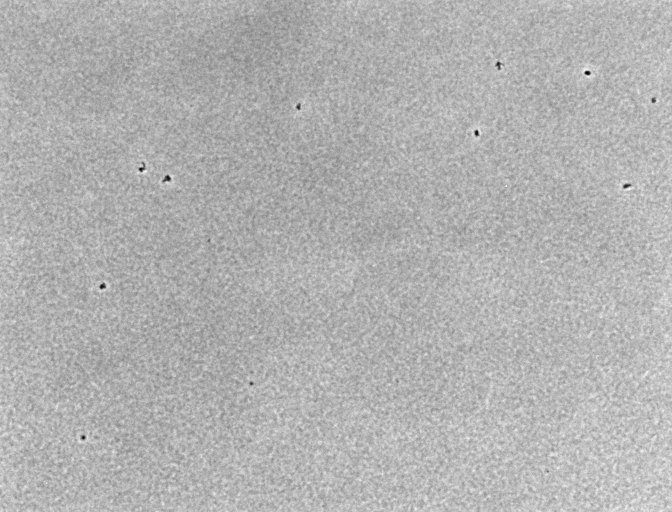
Phase contrast microscopy, 20x objective, 3 h incubation